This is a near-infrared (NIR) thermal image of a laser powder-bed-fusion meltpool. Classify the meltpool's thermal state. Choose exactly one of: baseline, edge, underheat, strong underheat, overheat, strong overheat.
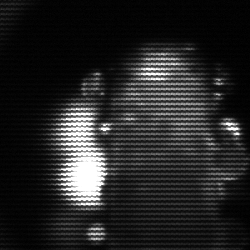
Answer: strong underheat